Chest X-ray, PA view. Patient: 39 years old, sex F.
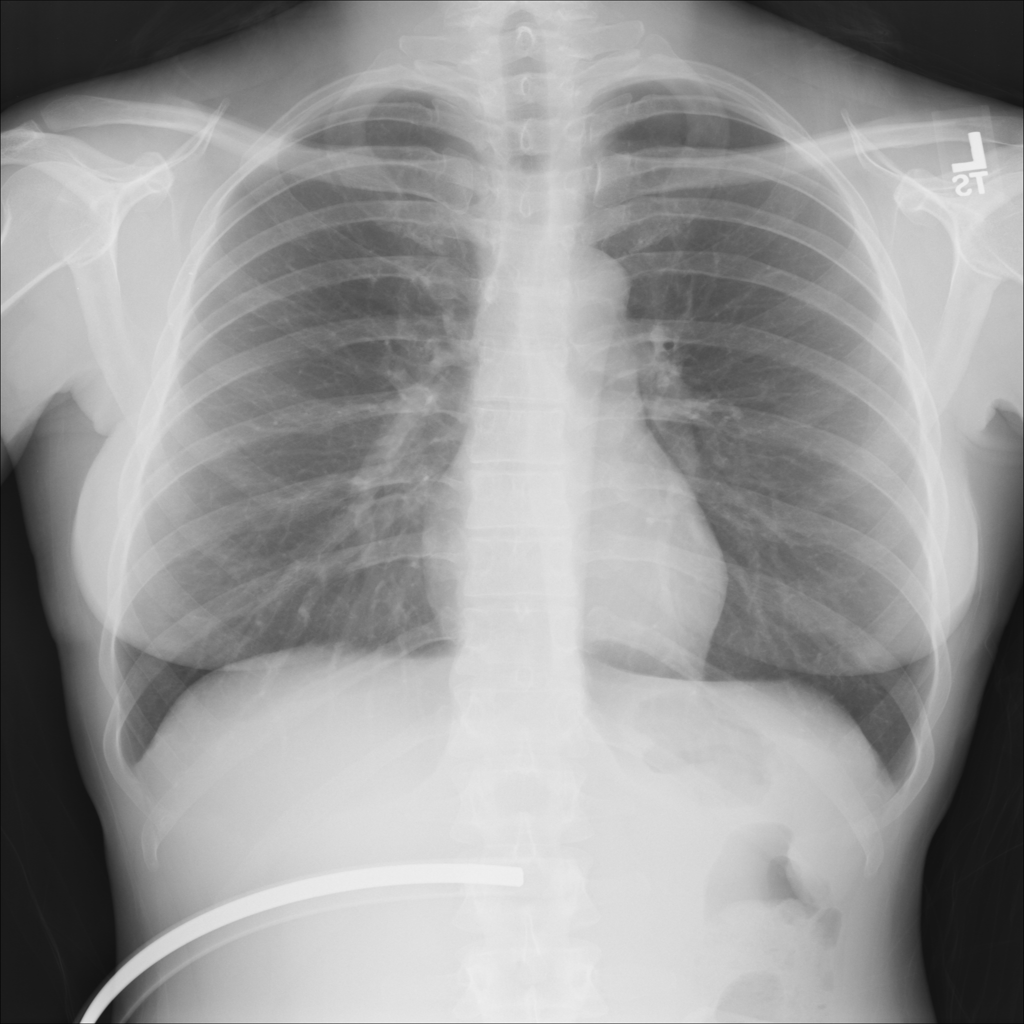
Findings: No Finding